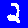
Digit: 2